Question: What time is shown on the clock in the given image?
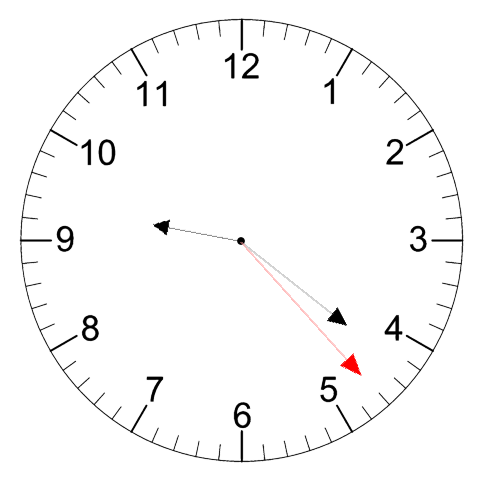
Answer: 09:21:23